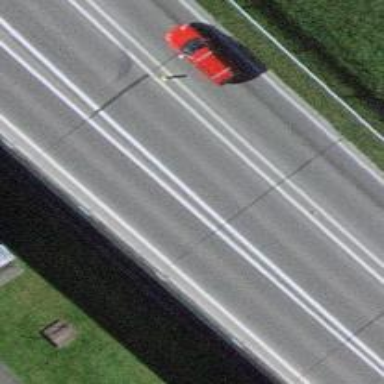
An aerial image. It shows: Trunk link highway.